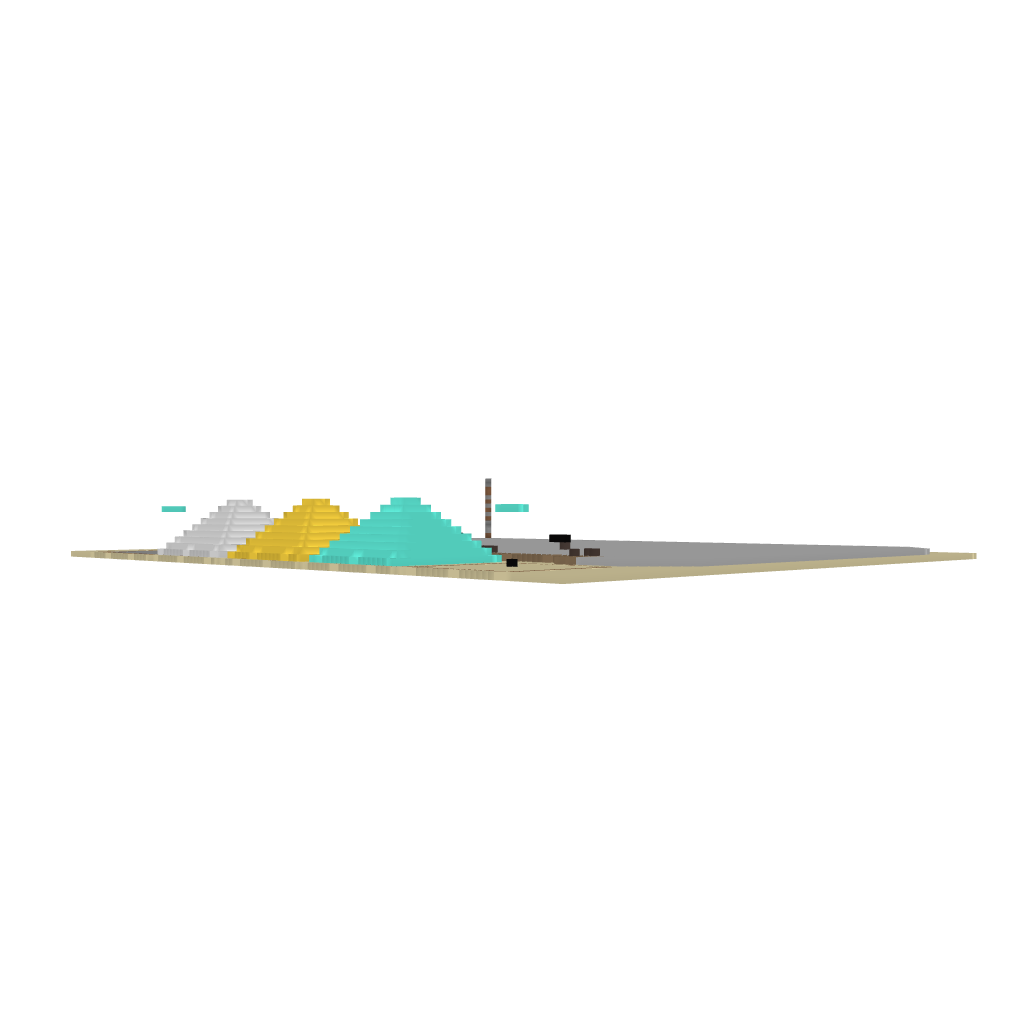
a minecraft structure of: Simple Spawn Hub